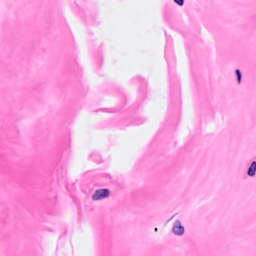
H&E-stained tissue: Breast